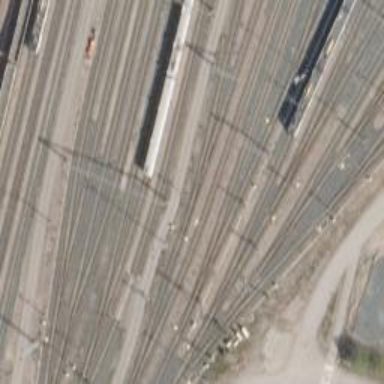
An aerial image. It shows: Rail yard with electrified contact lines for the trains.